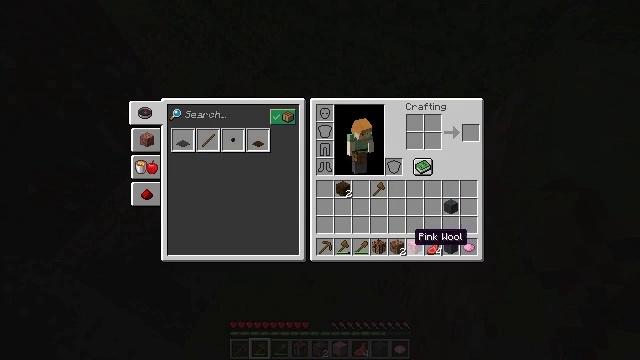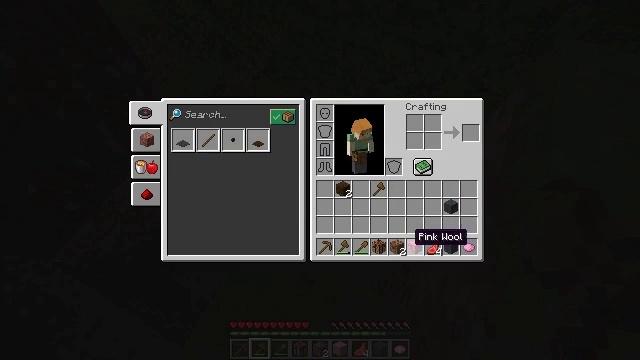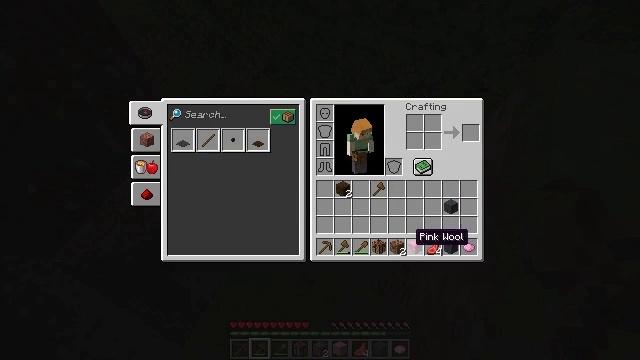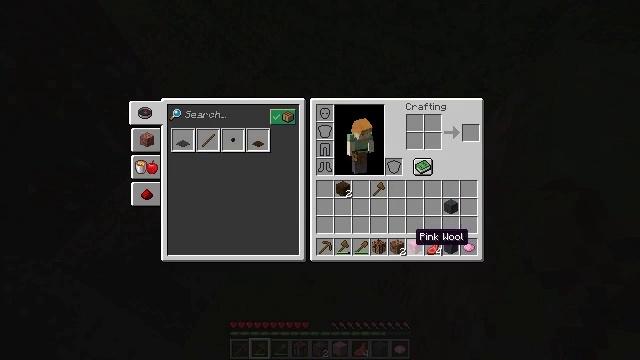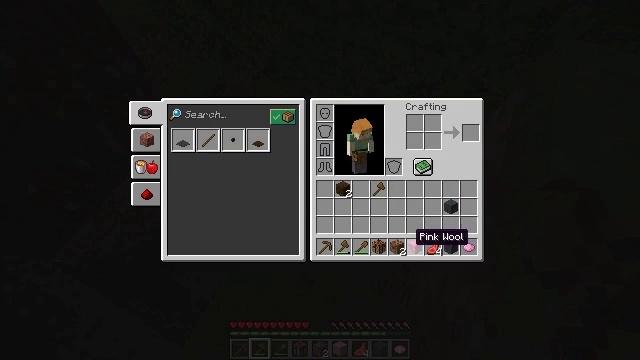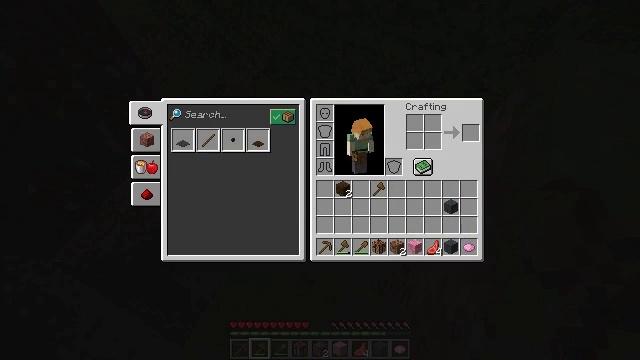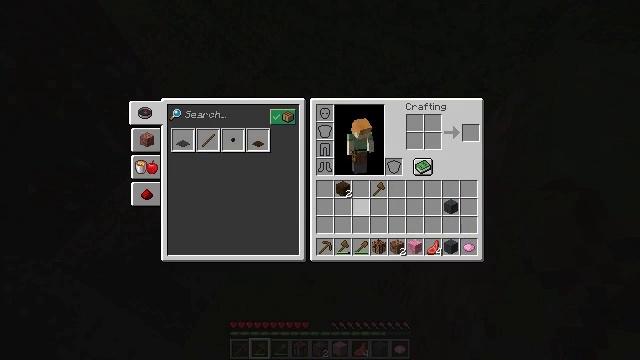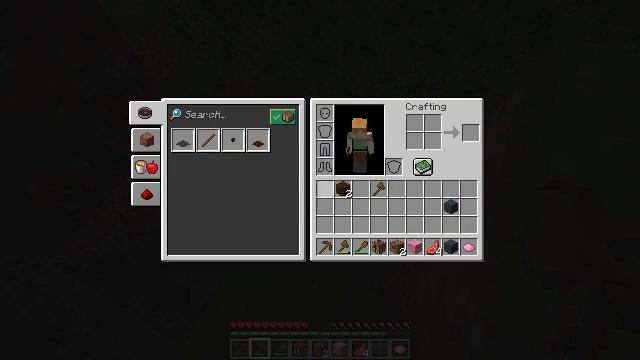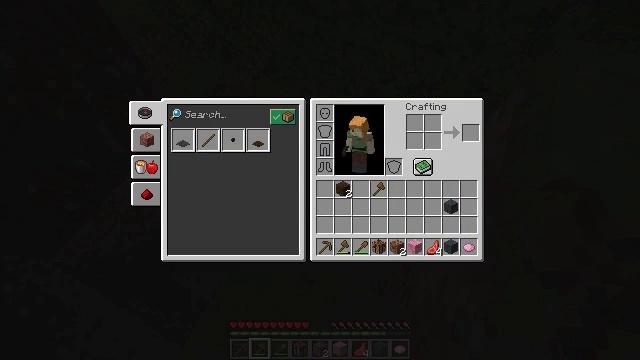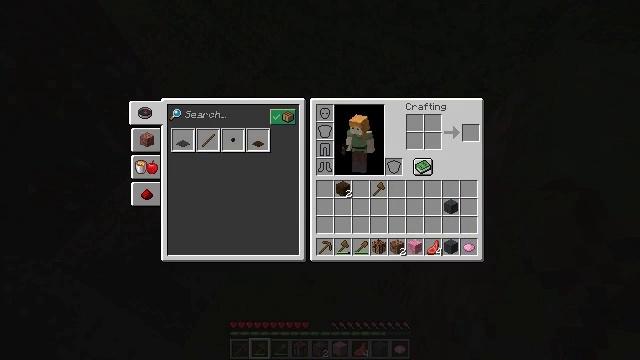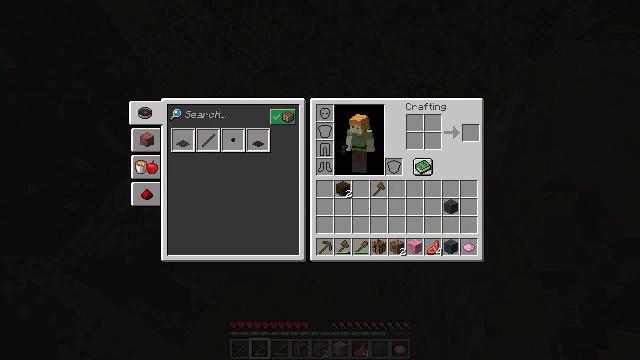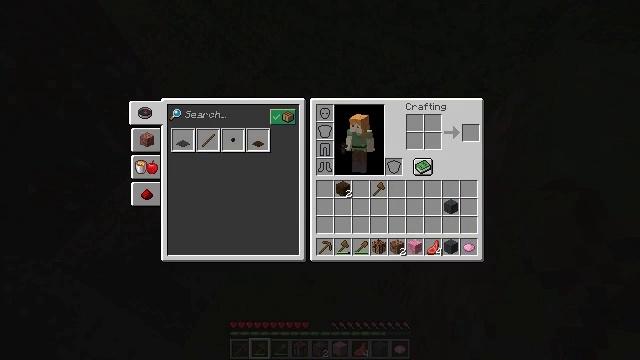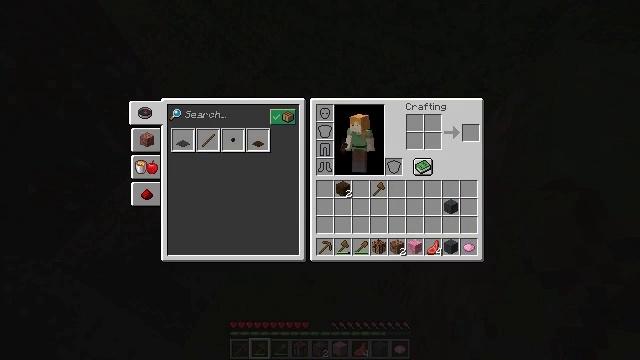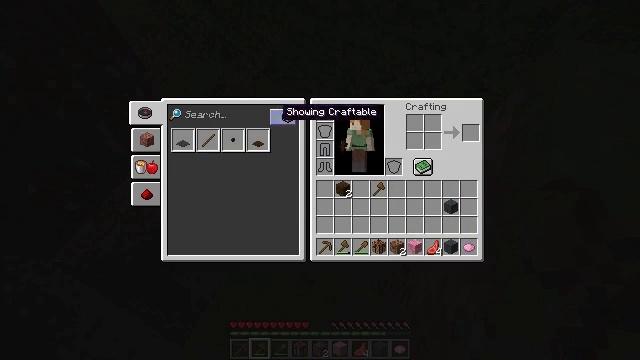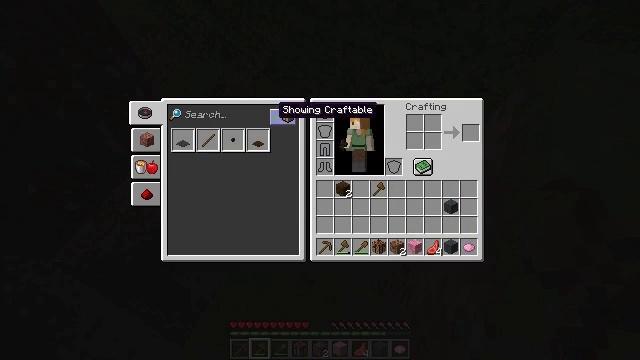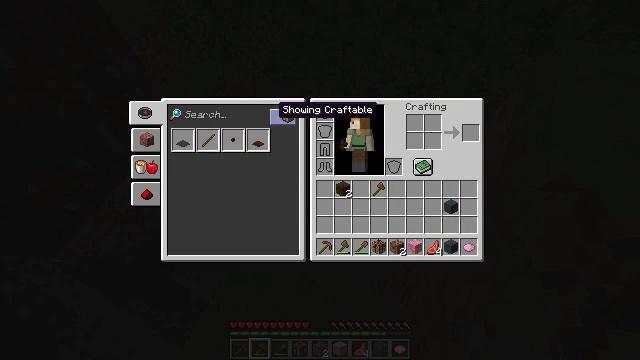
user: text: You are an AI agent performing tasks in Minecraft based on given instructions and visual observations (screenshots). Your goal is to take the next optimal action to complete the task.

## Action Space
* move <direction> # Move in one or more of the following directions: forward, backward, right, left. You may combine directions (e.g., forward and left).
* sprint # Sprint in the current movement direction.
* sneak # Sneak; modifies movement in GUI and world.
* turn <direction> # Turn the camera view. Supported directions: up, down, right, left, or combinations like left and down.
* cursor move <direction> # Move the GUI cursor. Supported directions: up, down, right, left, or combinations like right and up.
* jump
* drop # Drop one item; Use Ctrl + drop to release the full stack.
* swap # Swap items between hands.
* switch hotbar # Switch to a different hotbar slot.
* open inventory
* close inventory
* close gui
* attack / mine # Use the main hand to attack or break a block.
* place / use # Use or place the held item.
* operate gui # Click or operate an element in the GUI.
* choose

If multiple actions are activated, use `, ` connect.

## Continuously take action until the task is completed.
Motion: motion action
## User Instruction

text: Gather the peony by left-clicking.
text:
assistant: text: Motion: no_op
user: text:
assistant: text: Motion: no_op
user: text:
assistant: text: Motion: no_op
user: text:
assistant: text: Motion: no_op
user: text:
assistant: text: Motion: cursor move left and up
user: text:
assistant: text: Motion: cursor move left and up
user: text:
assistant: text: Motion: cursor move left and up
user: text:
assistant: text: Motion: cursor move left and up
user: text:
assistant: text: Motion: cursor move up
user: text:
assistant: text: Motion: no_op
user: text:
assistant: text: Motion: cursor move left and up
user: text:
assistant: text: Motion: cursor move left and up
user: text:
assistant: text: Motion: cursor move left and up
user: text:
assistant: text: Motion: no_op
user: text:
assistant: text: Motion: no_op
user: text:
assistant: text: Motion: no_op
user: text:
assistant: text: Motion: no_op
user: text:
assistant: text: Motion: operate gui
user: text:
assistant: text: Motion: operate gui
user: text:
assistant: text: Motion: no_op
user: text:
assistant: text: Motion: no_op
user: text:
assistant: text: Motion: no_op
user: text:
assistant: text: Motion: no_op
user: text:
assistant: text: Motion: no_op
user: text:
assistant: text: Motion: cursor move down
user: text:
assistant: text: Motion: cursor move left and down
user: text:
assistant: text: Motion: cursor move left and down
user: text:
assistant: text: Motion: no_op
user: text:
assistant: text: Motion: no_op
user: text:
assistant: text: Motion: no_op